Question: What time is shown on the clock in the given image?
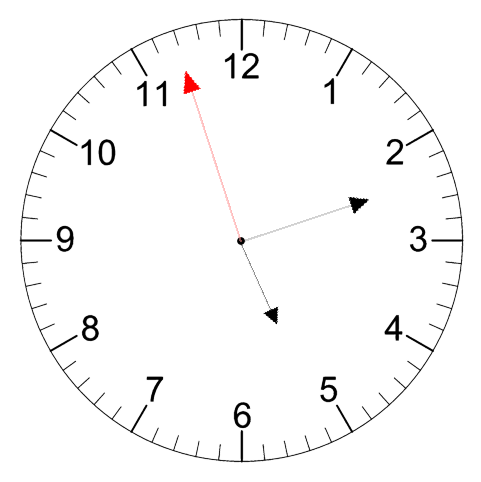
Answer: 05:11:57